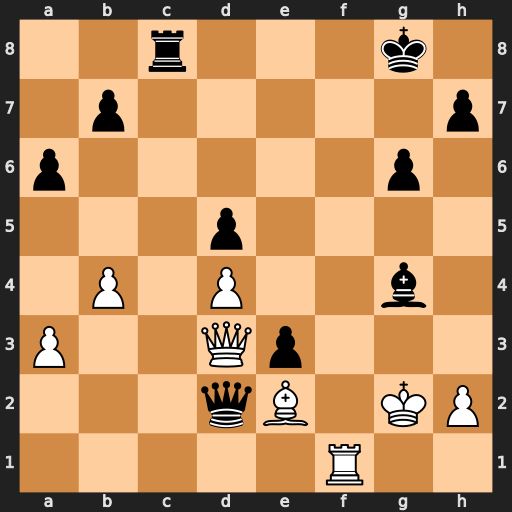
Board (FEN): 2r3k1/1p5p/p5p1/3p4/1P1P2b1/P2Qp3/3qB1KP/5R2
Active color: w
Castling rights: -
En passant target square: -
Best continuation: Qxd2 exd2 Bxg4